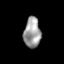
Tissue: lung
Cell type: Epithelial cells
Senescence score: 0.2124
Nuclear area (px): 497
Mean DAPI intensity: 157.751